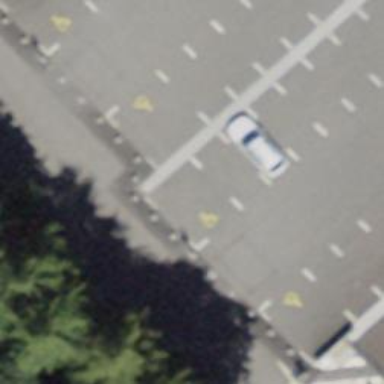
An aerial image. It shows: Bollard.